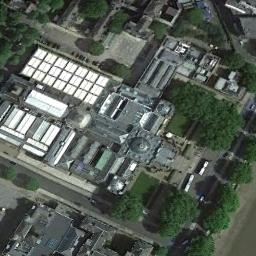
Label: church